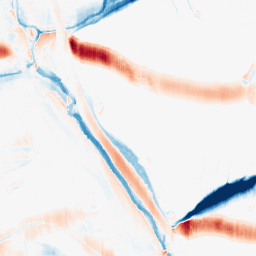
Category: morphological
Decomposition family: morphological_ellipse
Decomposition parameters: operation: average
width: 30
height: 5
Upsampling method: lanczos
Upsampling parameters: scale: 4
Upsampling scale: 4